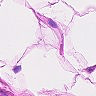
Metastatic tissue present: no